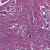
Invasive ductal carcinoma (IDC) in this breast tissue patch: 1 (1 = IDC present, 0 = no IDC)